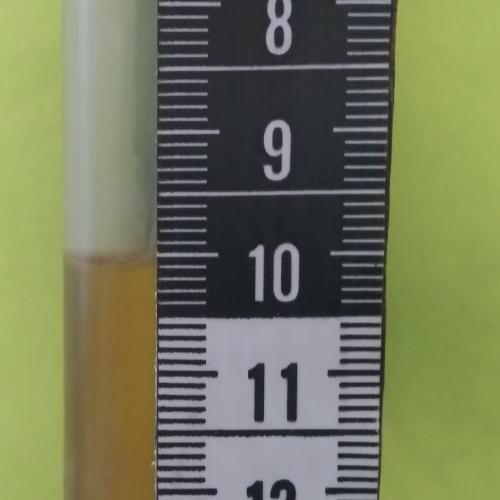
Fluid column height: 10.0 cm